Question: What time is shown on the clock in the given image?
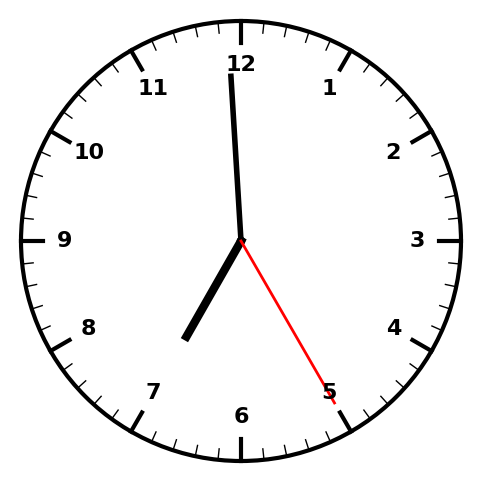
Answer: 06:59:25